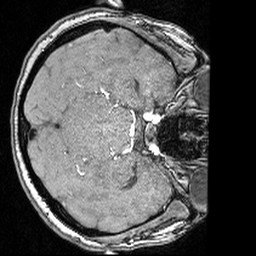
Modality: angio
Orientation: axial
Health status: ill
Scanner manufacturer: siemens
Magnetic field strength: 3 T
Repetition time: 0.022 s
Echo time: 0.00395 s